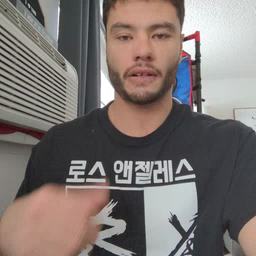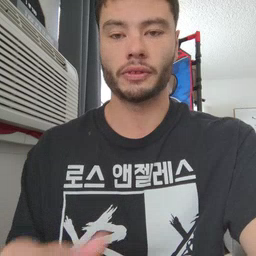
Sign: fine